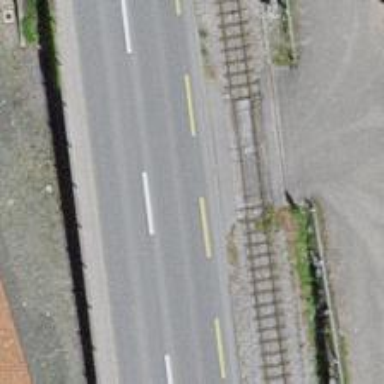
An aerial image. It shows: Railway level crossing.